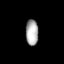
Tissue: lung
Cell type: Endothelial cells
Senescence score: 0.5454
Nuclear area (px): 319
Mean DAPI intensity: 171.119